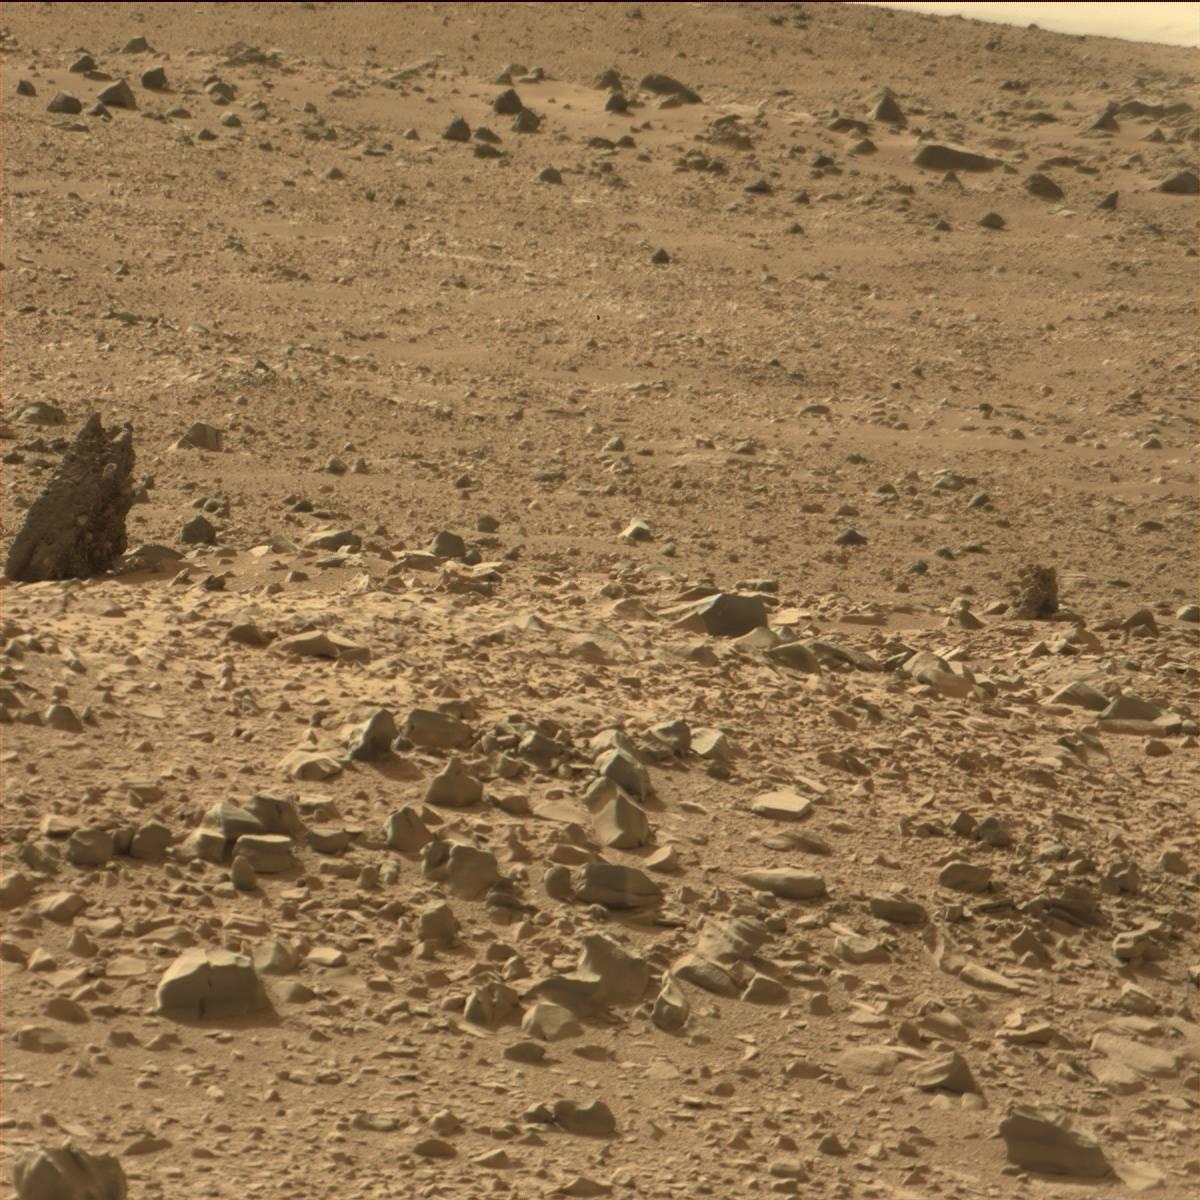
Terrain classes present: Bedrock, Ridge, Rock, Sand / Soil